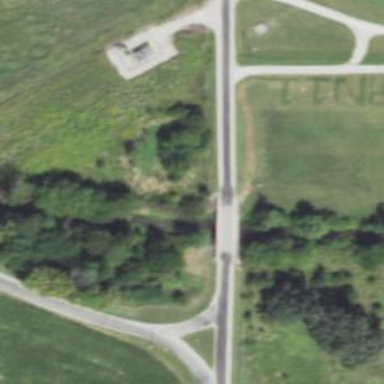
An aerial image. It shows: Unclassified road on bridge.